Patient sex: M
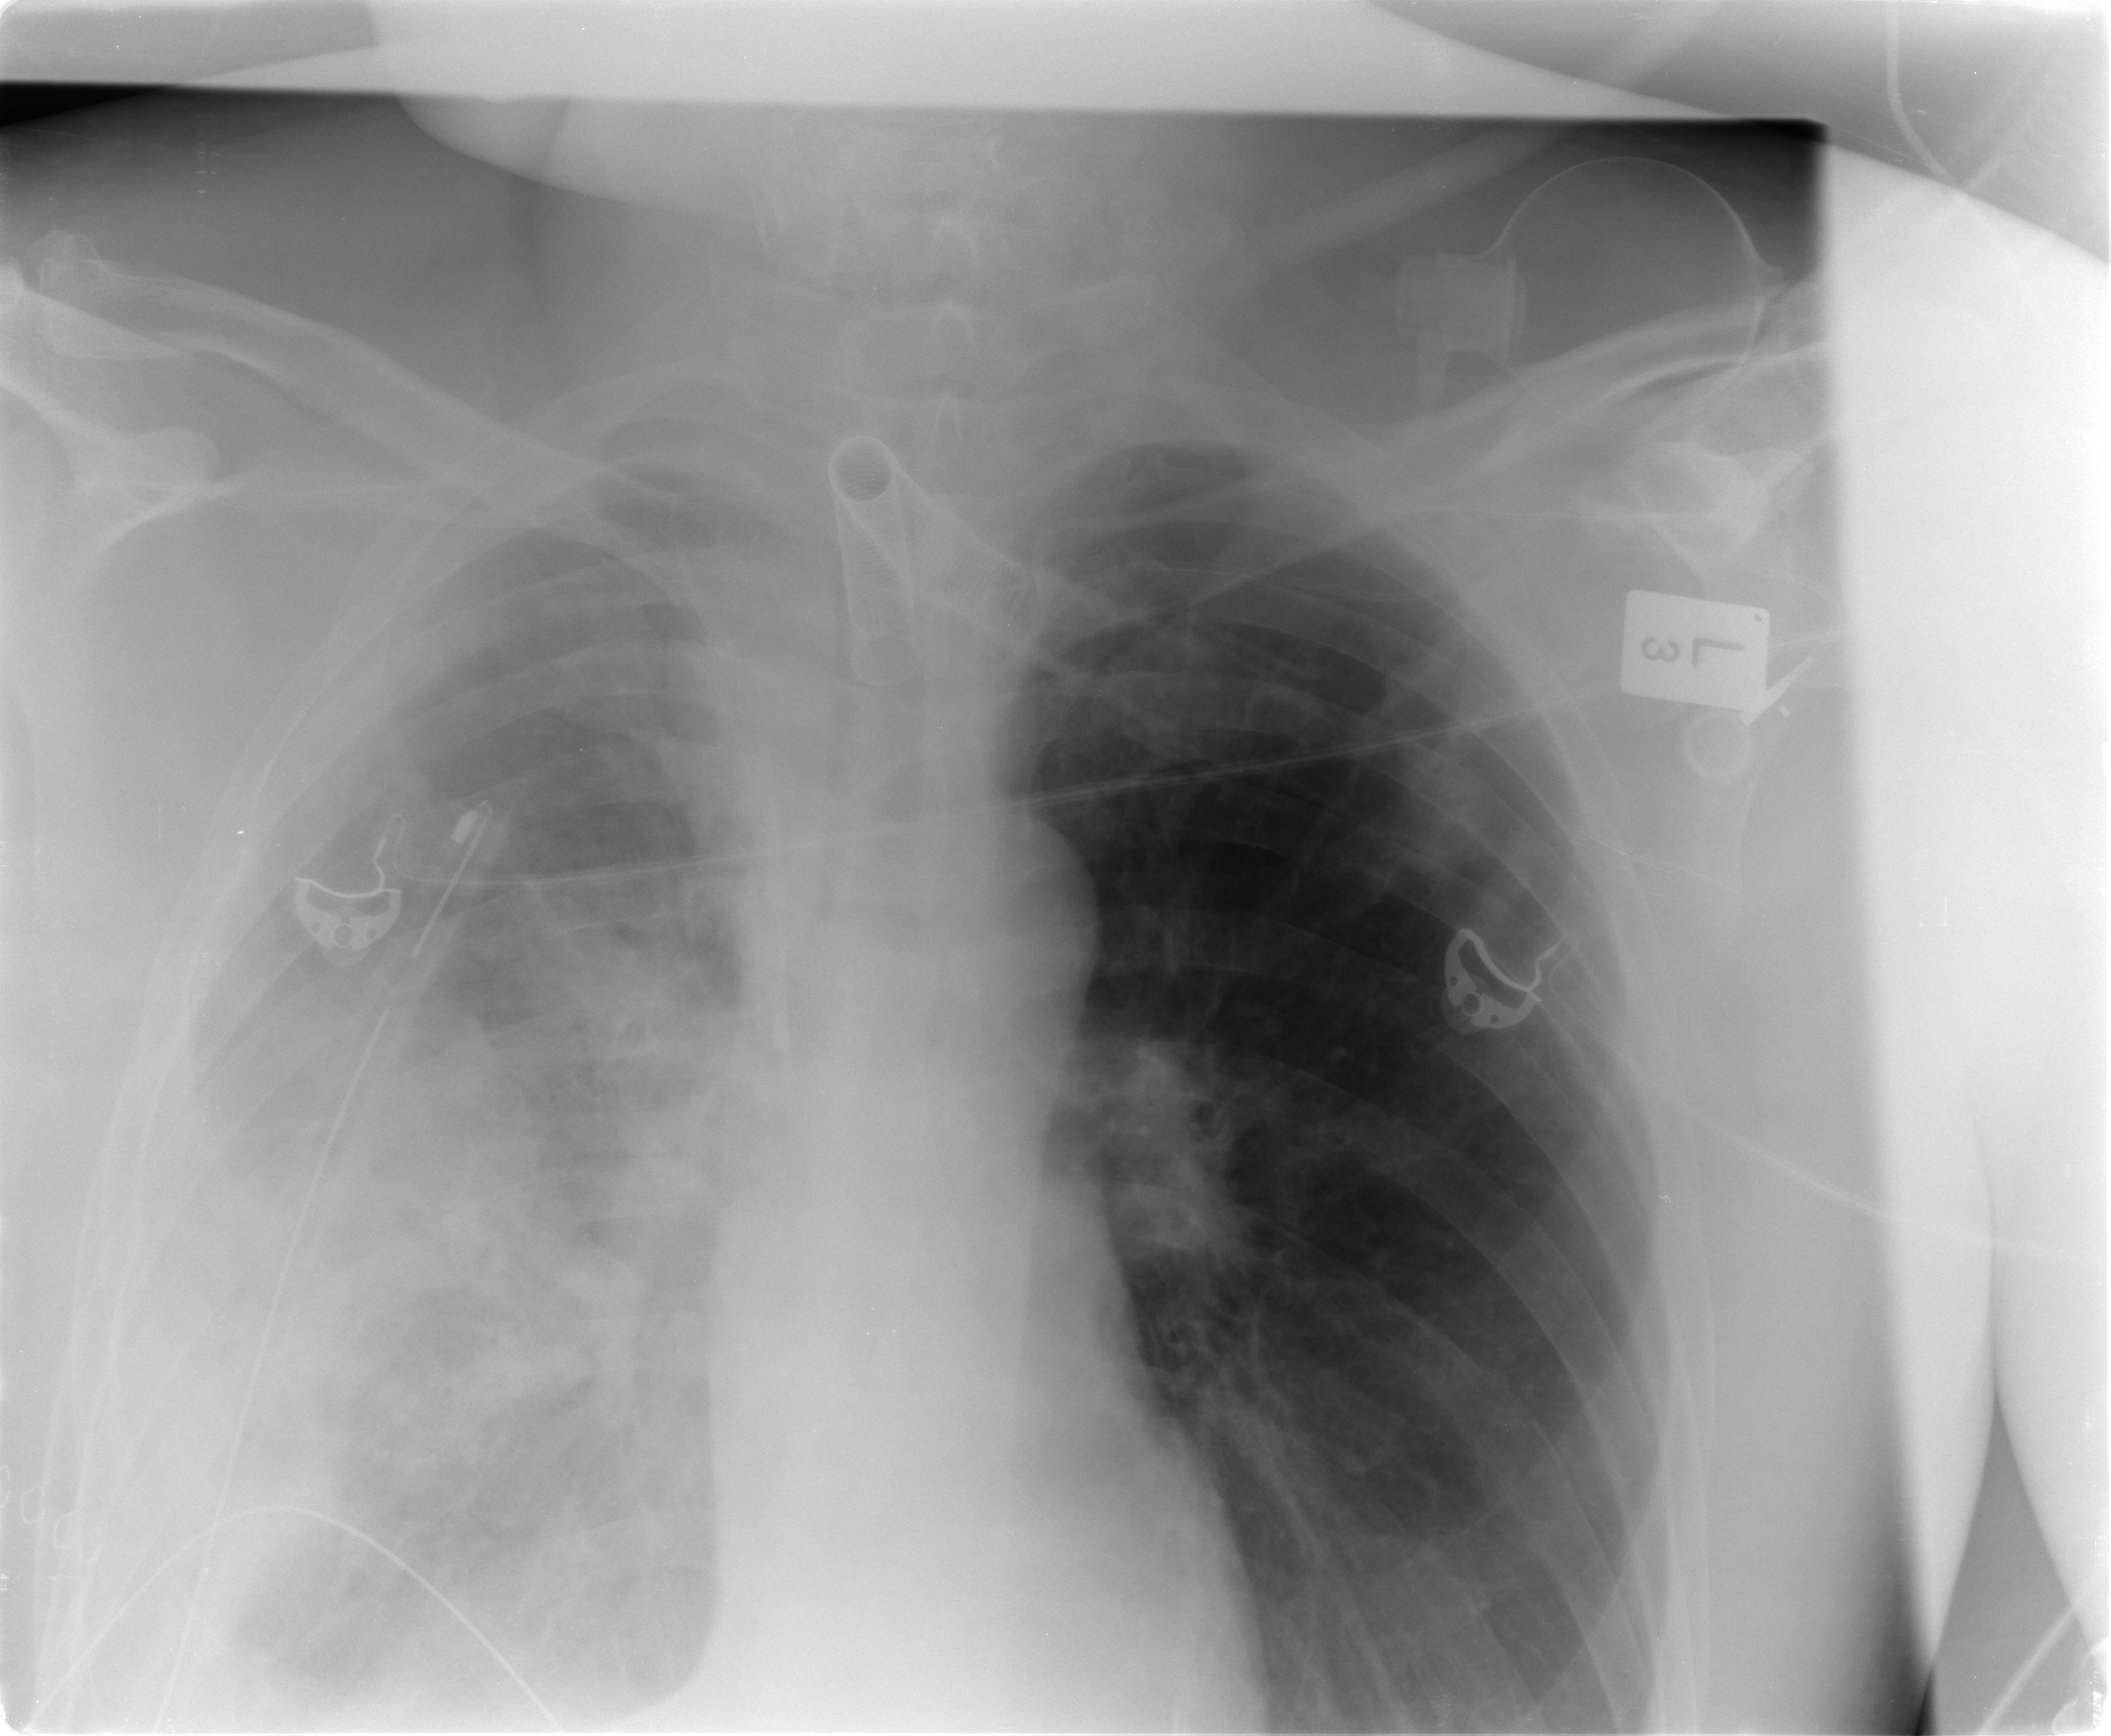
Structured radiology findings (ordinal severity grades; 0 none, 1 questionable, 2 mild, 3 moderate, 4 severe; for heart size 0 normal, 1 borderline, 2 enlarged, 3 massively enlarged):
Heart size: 0
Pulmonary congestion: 0
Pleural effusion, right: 3
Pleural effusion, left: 0
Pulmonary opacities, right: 3
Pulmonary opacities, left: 0
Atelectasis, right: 3
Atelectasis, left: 0